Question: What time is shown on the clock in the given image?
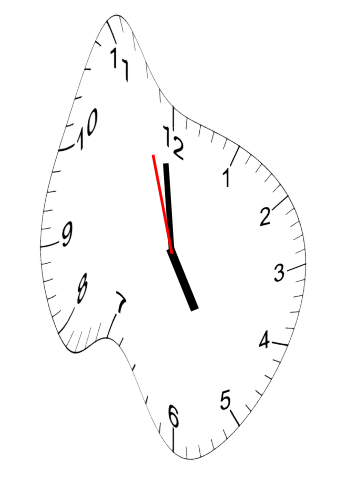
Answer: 04:58:57